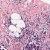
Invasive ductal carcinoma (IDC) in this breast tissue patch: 1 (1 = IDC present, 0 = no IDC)